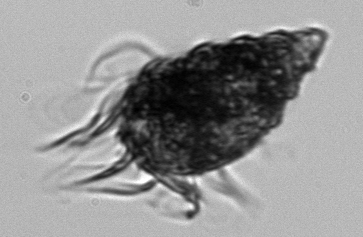
Label: Laboea_strobila